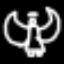
Label: angel